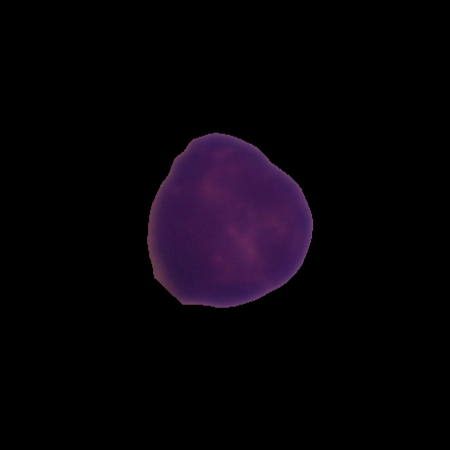
Label: healthy